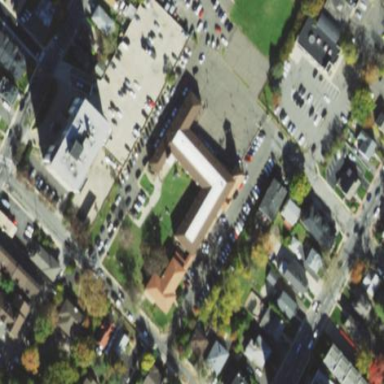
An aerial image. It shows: Building that is place of worship.